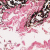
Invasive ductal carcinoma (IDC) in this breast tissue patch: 0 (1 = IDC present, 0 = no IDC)